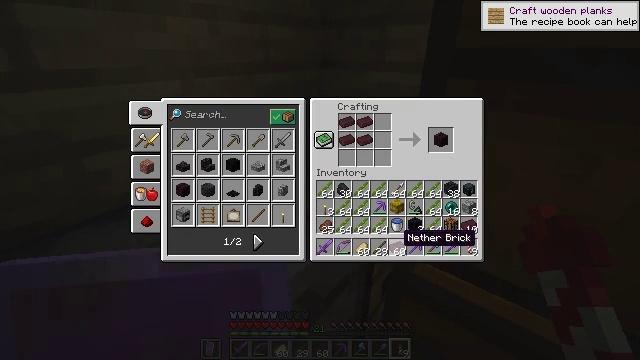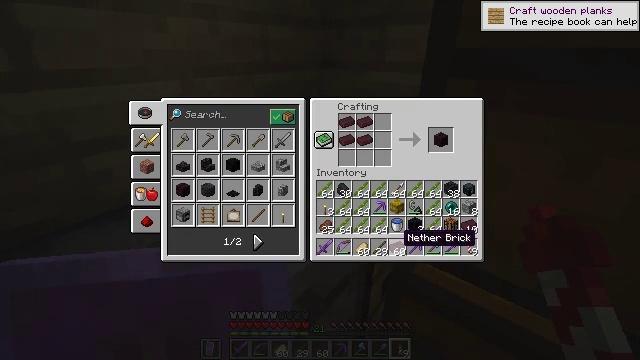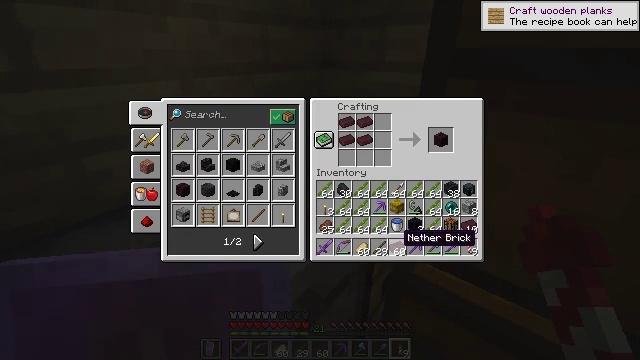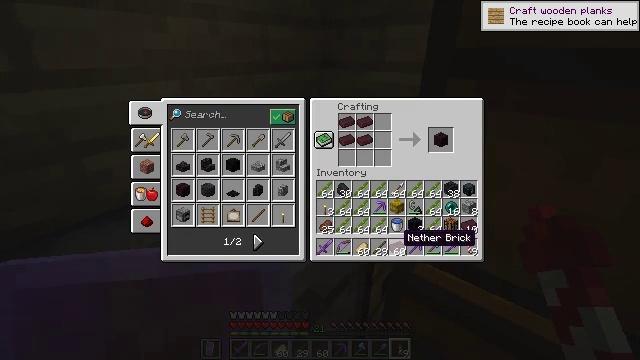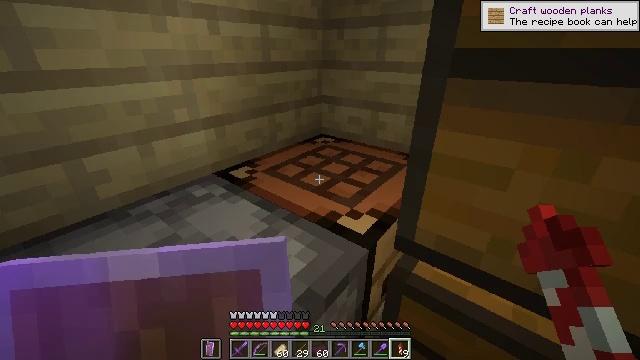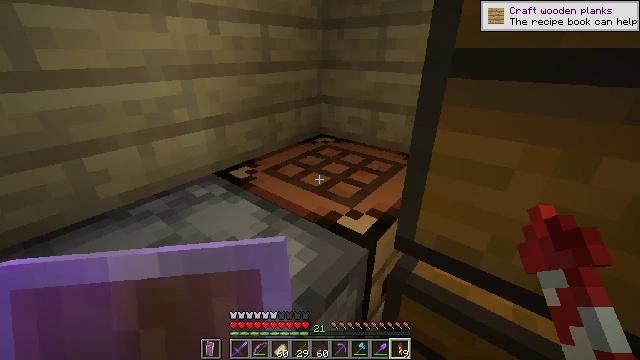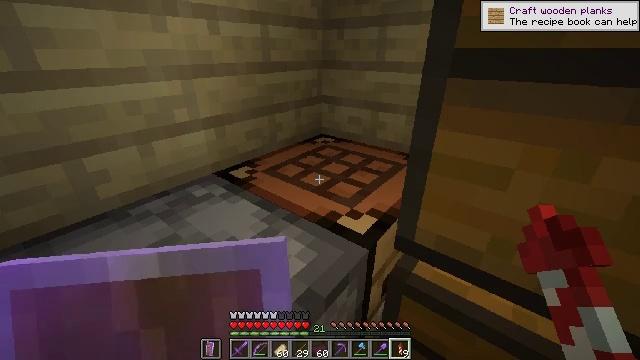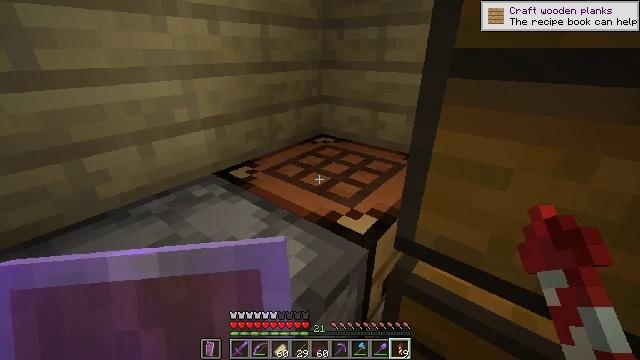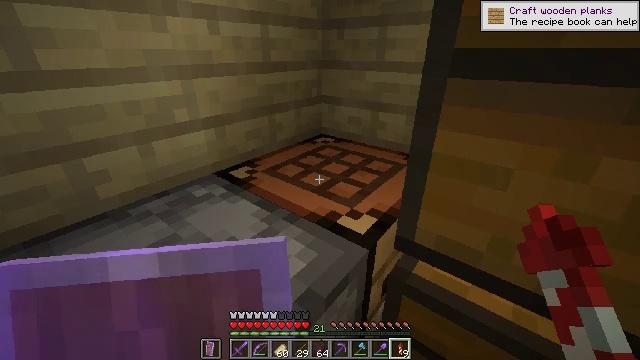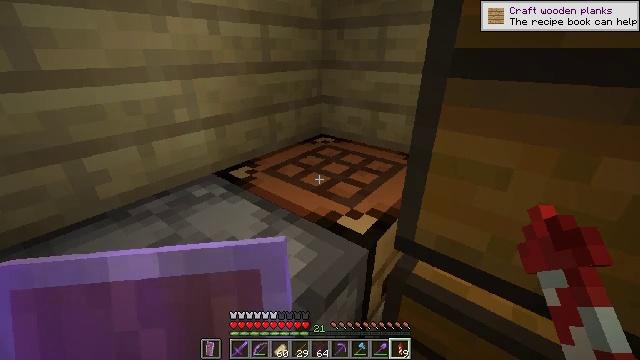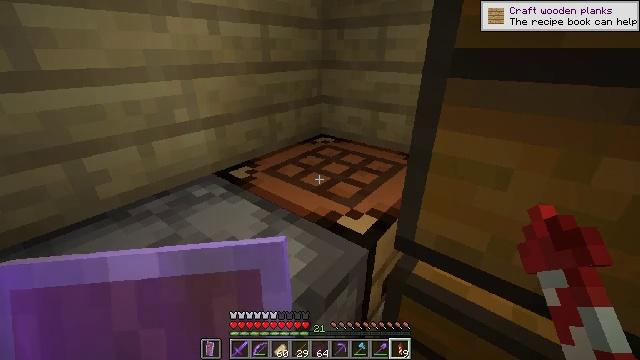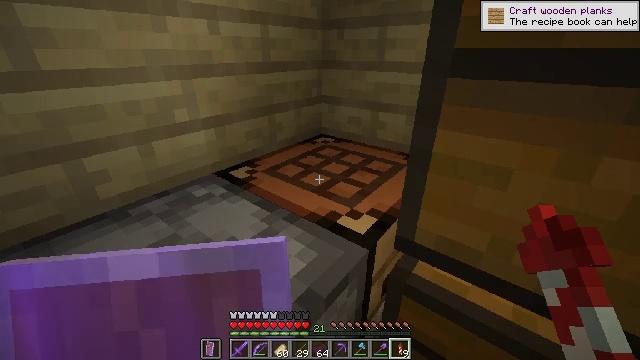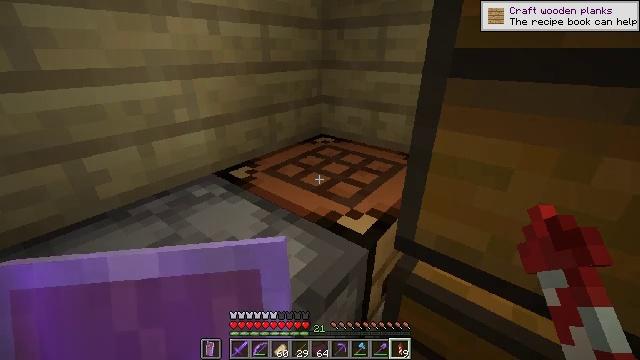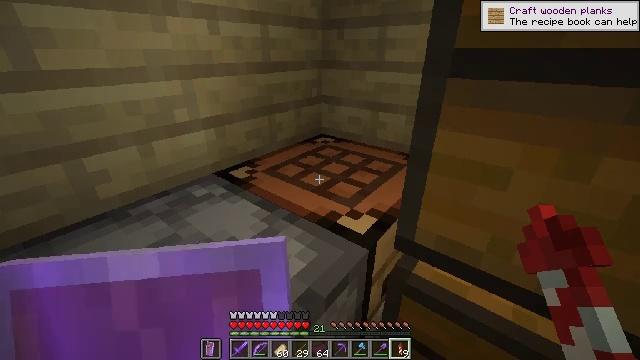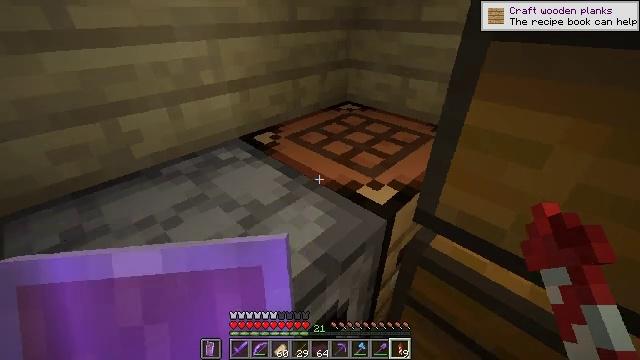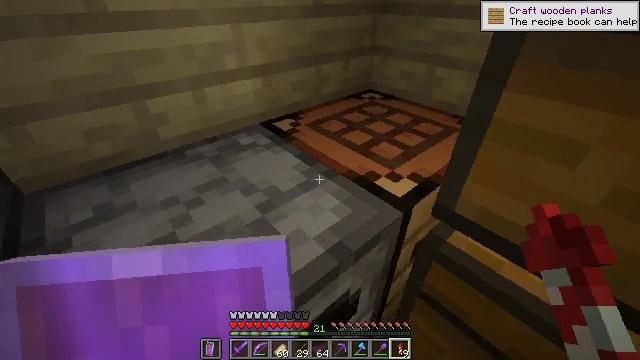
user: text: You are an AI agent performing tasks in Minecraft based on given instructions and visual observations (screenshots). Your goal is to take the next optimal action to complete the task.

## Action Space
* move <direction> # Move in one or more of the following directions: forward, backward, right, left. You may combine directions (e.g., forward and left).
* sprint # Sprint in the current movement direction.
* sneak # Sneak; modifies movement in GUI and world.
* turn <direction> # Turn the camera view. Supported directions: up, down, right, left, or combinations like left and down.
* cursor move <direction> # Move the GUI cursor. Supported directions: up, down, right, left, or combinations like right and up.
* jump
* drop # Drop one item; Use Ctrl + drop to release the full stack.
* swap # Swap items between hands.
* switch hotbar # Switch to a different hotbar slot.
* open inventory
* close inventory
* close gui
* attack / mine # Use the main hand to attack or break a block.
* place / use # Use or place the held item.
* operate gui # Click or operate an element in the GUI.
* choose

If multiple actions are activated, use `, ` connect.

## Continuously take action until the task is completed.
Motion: motion action
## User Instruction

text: Make nether bricks by cooking netherrack in a furnace.
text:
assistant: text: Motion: no_op
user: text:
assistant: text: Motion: no_op
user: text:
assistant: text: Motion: no_op
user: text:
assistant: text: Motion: no_op
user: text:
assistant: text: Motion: no_op
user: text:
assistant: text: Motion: no_op
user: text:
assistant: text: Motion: no_op
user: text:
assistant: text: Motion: no_op
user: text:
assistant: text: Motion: no_op
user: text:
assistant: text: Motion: no_op
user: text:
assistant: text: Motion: no_op
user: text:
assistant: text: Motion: no_op
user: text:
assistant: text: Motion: no_op
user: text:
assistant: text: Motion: turn left and down
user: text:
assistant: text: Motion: turn left and down
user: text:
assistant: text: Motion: turn left and down
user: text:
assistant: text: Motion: turn left and down
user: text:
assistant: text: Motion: turn left and down
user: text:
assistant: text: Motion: turn left and up
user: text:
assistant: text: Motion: turn left and up
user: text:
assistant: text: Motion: no_op
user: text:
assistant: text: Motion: no_op
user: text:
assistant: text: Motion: no_op
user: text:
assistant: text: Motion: no_op
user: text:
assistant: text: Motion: no_op
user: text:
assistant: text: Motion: turn right and down
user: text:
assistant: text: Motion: turn right and down
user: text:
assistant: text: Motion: use / place
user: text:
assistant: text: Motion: use / place
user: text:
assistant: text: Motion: use / place